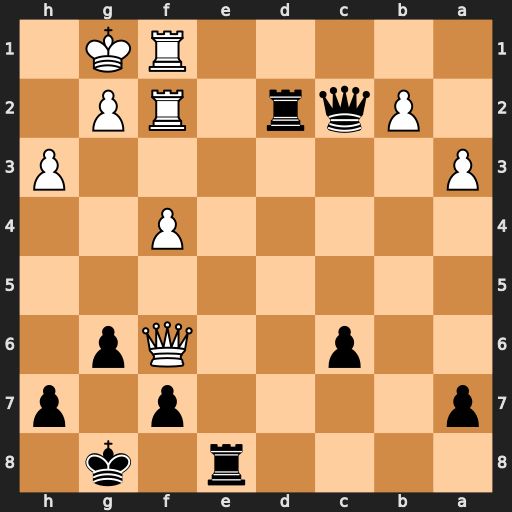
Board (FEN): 4r1k1/p4p1p/2p2Qp1/8/5P2/P6P/1Pqr1RP1/5RK1
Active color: b
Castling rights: -
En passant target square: -
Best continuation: Rxf2 Rxf2 Re1+ Rf1 Qc5+ Kh2 Rxf1